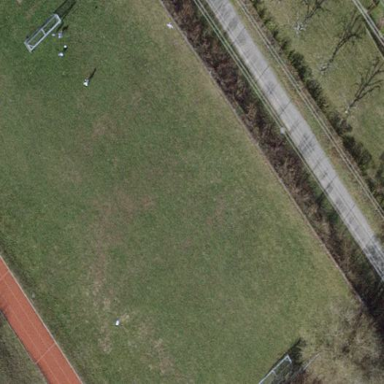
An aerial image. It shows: Grass pitch used for soccer.